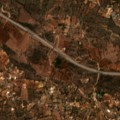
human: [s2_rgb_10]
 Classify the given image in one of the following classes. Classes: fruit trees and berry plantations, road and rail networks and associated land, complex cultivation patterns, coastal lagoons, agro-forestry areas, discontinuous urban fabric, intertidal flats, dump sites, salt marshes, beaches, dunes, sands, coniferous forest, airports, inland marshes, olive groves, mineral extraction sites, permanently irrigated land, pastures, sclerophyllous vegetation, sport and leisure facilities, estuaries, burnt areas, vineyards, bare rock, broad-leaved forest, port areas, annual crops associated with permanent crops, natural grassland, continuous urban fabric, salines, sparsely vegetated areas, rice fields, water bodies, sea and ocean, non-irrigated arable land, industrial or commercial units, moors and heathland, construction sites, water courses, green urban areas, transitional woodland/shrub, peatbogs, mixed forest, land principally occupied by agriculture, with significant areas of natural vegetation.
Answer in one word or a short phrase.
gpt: olive groves, annual crops associated with permanent crops, land principally occupied by agriculture, with significant areas of natural vegetation, sclerophyllous vegetation